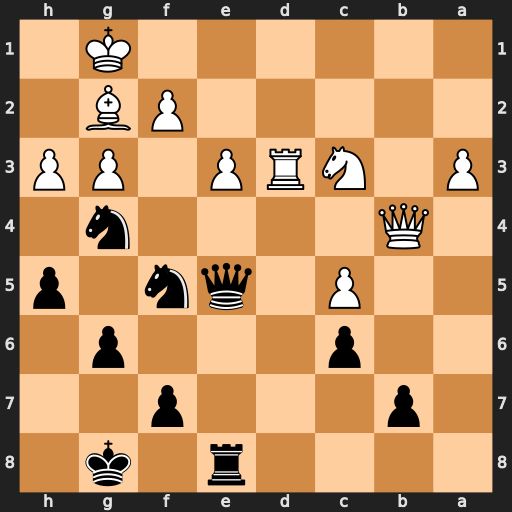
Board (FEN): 4r1k1/1p3p2/2p3p1/2P1qn1p/1Q4n1/P1NRP1PP/5PB1/6K1
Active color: b
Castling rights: -
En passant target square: -
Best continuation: Nxf2 Kxf2 Qxg3+